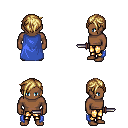
a pixel art fantasy rpg character, male body template, human, dark skin, blue cape, gold greaves, blonde pixie cut hairstyle, dagger, four views (front, back, left, right), 2x2 character sprite sheet, small pixel art, hard edges, no anti-aliasing